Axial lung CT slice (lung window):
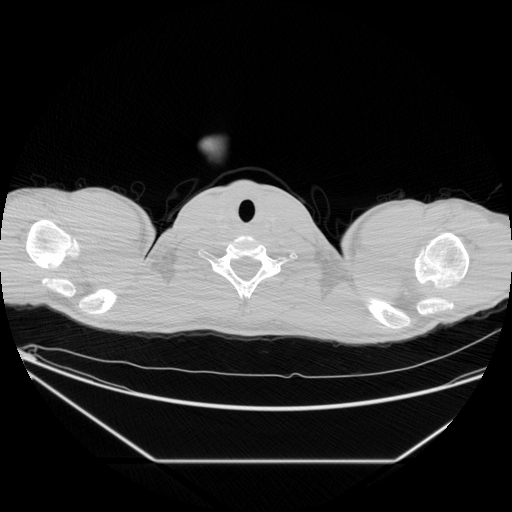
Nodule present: no